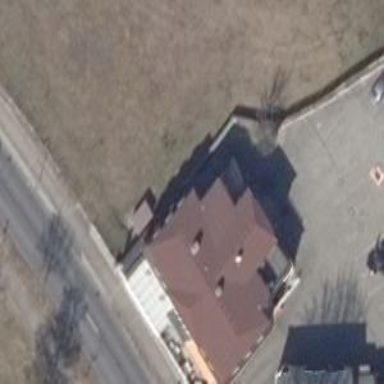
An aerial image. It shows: Restaurant building.